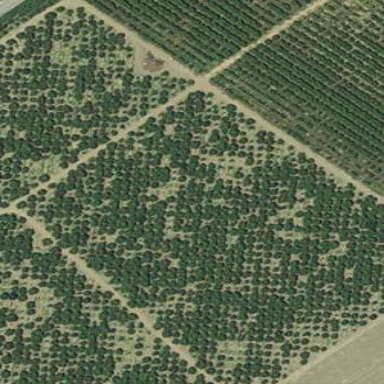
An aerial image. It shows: Orchard.